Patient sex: F
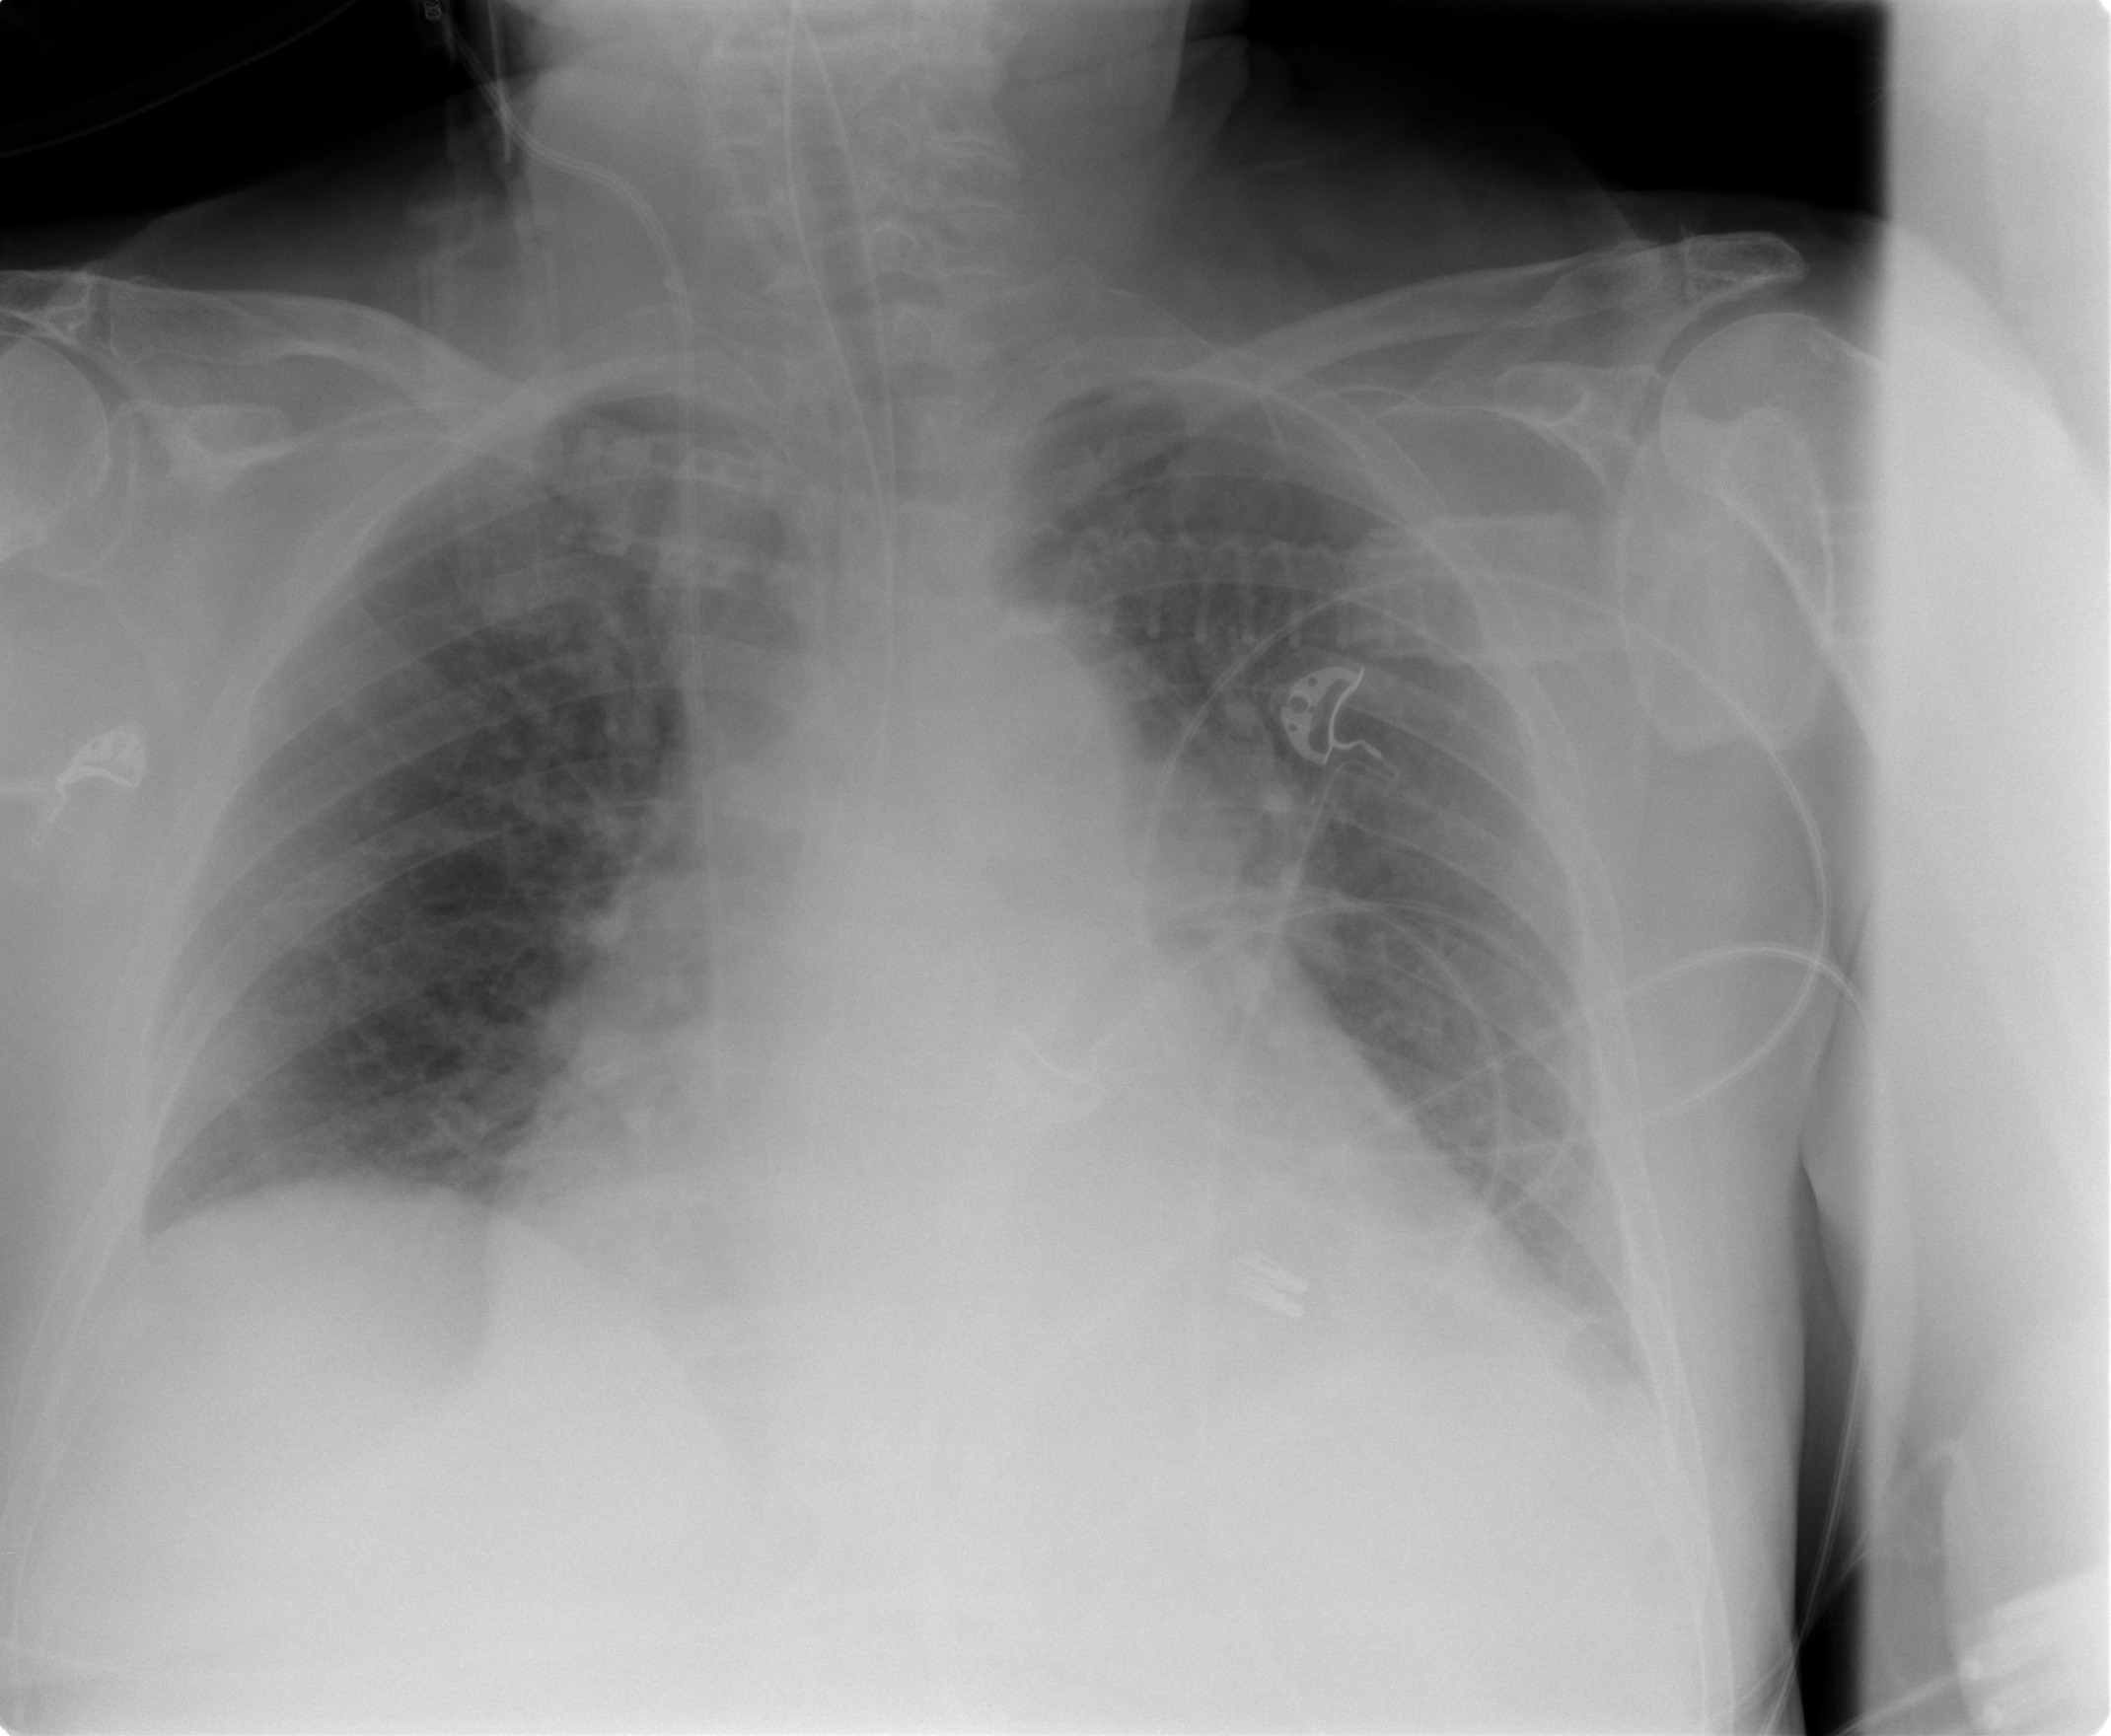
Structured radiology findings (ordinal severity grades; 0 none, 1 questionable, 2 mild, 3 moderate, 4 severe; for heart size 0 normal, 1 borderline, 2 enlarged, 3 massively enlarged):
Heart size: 3
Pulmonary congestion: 2
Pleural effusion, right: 1
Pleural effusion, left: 1
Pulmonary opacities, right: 0
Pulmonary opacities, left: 1
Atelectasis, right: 2
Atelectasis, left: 2